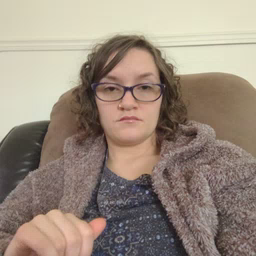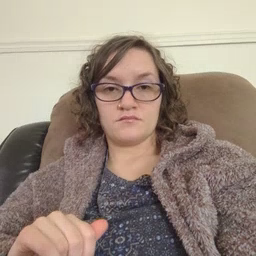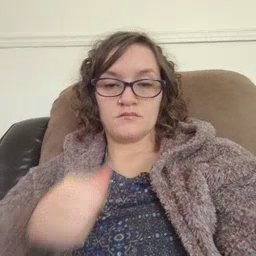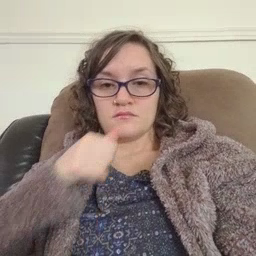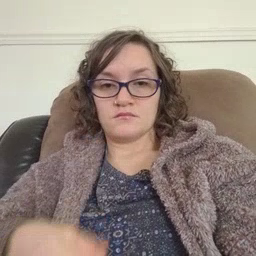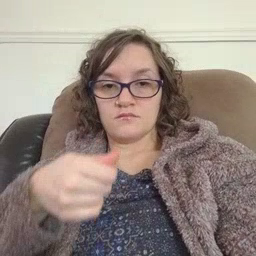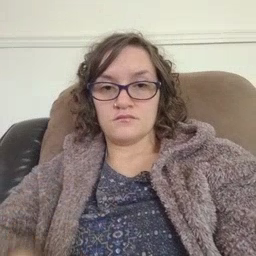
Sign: hide